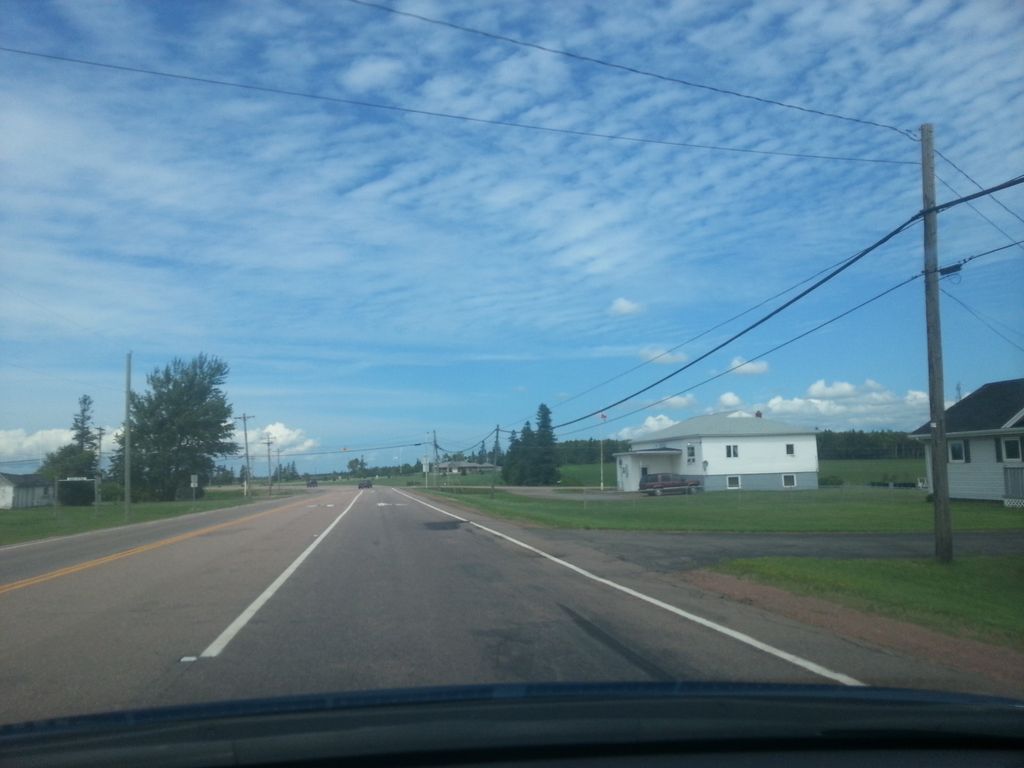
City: charlottetown